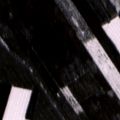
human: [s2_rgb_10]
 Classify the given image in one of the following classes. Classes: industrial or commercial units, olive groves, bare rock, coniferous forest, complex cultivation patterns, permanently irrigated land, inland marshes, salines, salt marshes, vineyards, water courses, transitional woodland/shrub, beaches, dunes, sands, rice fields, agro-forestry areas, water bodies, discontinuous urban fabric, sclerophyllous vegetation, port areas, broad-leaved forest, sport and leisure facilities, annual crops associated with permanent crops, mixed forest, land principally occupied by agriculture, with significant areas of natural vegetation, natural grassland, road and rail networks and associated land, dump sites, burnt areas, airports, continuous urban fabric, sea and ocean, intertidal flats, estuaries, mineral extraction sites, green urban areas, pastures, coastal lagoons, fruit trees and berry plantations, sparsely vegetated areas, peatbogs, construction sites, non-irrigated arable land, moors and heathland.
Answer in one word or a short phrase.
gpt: non-irrigated arable land, mixed forest, transitional woodland/shrub